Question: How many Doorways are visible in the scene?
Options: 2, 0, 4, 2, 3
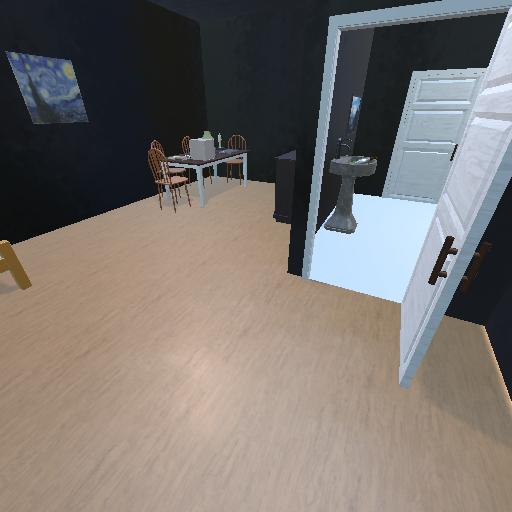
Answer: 2